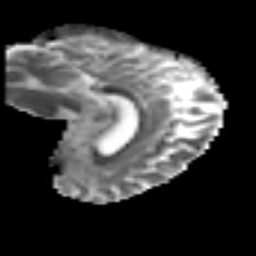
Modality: MD
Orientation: sagittal
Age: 37
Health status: ill
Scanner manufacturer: philips
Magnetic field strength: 3 T
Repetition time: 9 s
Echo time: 0.127 s